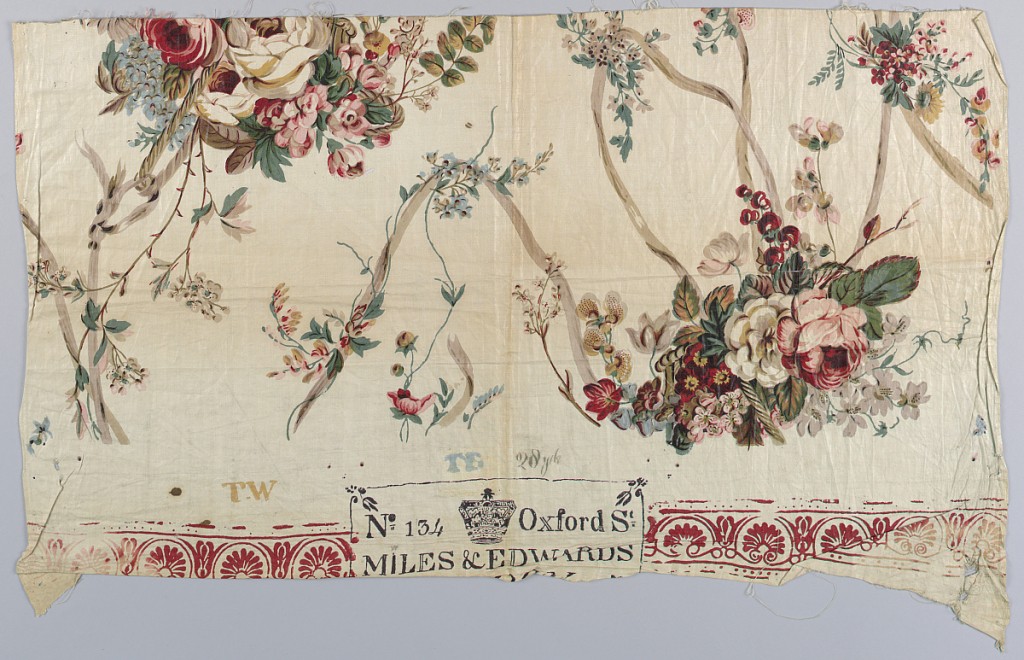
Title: Fragment with factory stamp
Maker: Miles & Edwards, 1847
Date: ca. 1830
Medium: cotton Technique: block printed on plain weave foundation. Block registration marks are visible. Blocks for ten different colors were used. Four bands of red weft (now faded) were woven into fabric at heading.
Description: Factory mark at one end. Large scale pattern of polychrome baskets of flowers and ribbons.